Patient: sex M, age 63
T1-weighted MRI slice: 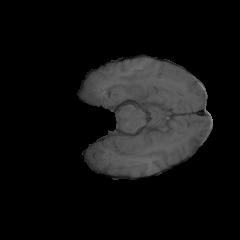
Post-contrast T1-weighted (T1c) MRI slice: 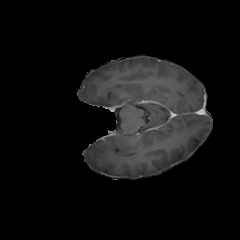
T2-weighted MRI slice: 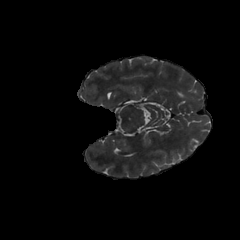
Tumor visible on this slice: no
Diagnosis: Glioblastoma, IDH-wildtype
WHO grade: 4